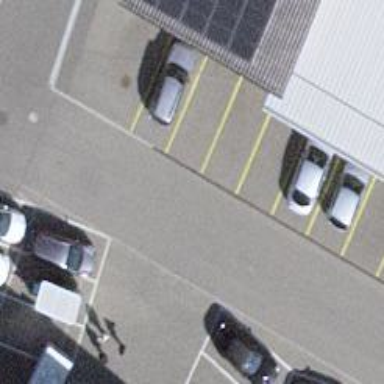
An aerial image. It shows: Parking aisle designated as service road.